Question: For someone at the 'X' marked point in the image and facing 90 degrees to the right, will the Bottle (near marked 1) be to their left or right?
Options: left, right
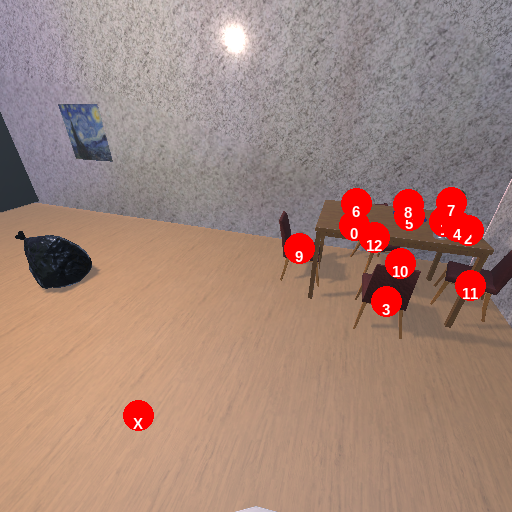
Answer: left